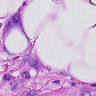
Metastatic tissue present: yes